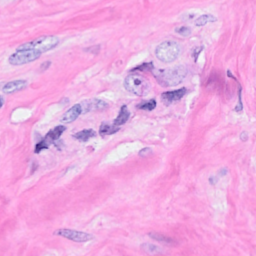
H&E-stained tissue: Breast